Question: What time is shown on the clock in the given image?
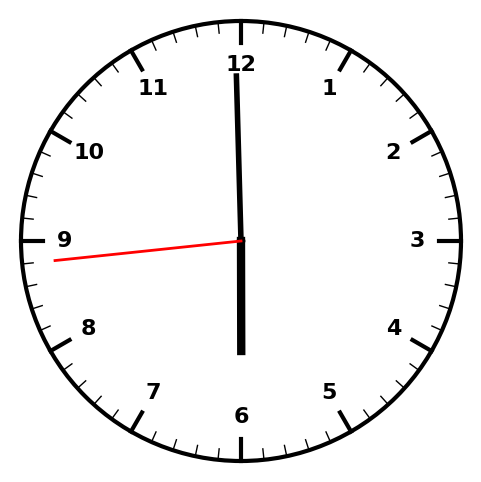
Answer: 05:59:44